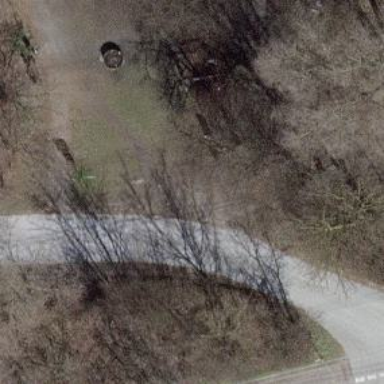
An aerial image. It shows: Compacted path.